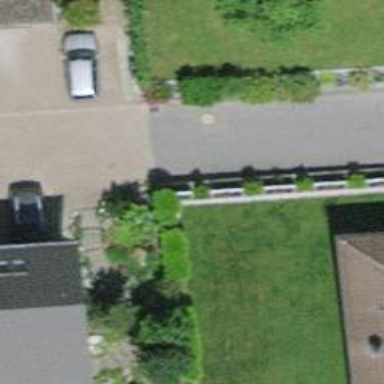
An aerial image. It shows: Hedge barrier.